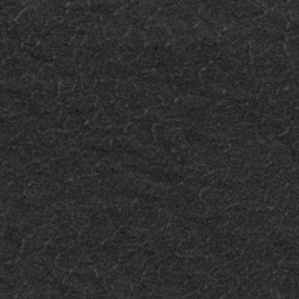
Label: frost